Aerial crown-view tile of a tropical tree (Barro Colorado Island, Panama), acquired 20241112:
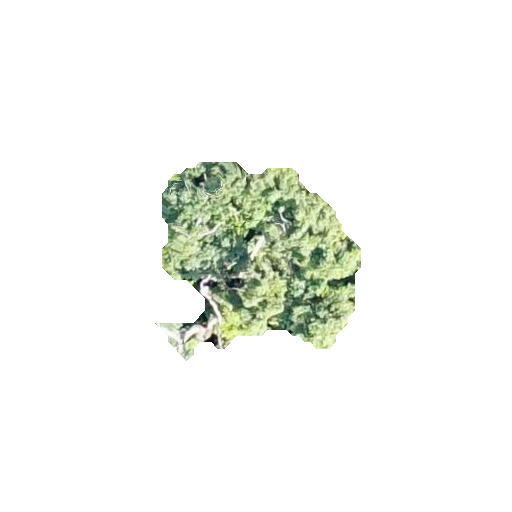
Species: Lonchocarpus heptaphyllus
GBIF accepted scientific name: Lonchocarpus heptaphyllus
Crown area: 44.357 m²